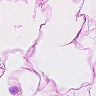
Metastatic tissue present: no